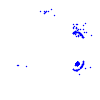
Particle: electron